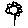
Label: flower